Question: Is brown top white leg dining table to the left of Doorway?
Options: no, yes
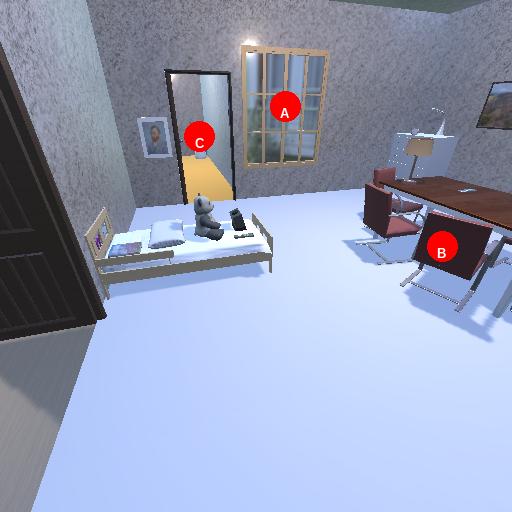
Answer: no